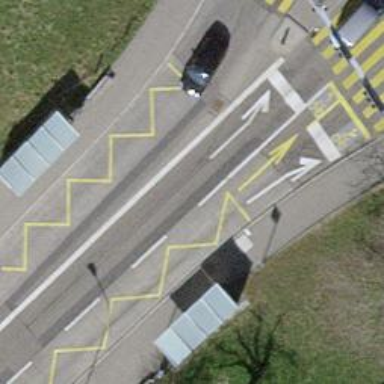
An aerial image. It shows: Public transport stop position.